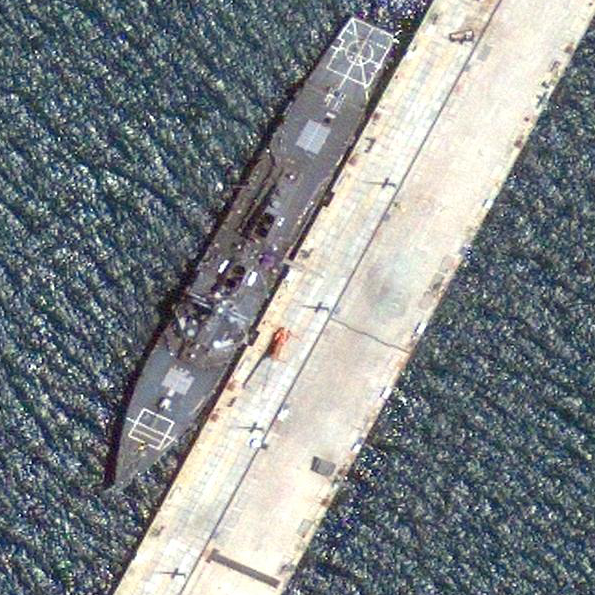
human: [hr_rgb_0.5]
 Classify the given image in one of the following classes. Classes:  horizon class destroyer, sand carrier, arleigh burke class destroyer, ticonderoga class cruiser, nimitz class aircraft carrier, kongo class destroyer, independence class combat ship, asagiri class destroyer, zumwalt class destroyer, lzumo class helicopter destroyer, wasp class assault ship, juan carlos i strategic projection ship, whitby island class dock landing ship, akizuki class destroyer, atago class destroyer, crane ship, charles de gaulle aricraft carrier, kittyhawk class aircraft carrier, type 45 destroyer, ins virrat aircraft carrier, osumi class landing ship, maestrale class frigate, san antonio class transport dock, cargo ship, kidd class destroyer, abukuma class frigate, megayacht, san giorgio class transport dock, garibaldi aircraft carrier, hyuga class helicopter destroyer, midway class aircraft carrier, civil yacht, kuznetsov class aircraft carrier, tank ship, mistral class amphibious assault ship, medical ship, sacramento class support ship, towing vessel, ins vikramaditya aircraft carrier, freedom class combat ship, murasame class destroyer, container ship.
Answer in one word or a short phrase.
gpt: Arleigh Burke class destroyer